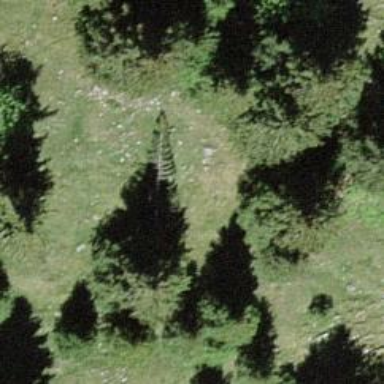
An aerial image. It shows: Needle-leaved tree in nature.